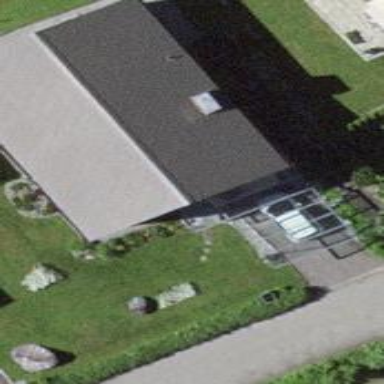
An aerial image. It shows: View of roof of building.